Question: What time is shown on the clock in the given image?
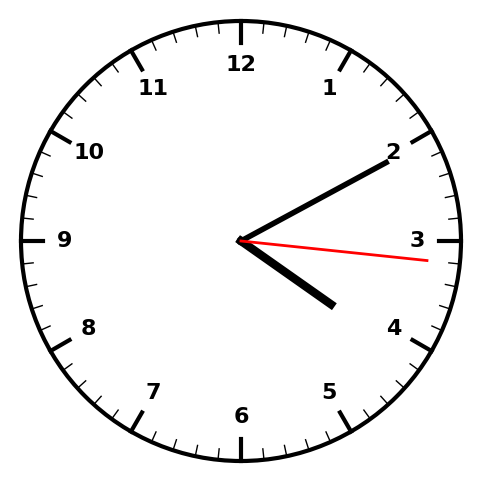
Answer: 04:10:16